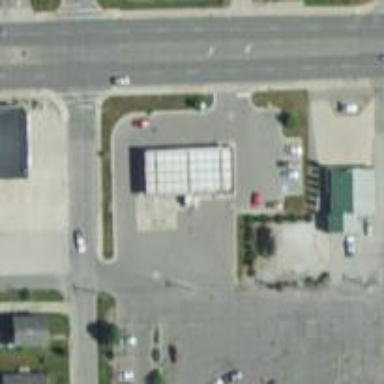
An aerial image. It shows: Convenience shop.